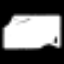
Label: frog